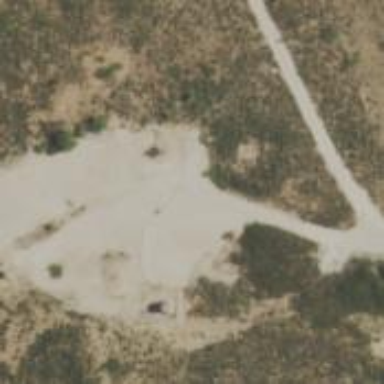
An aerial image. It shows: Natural area covered with sand.